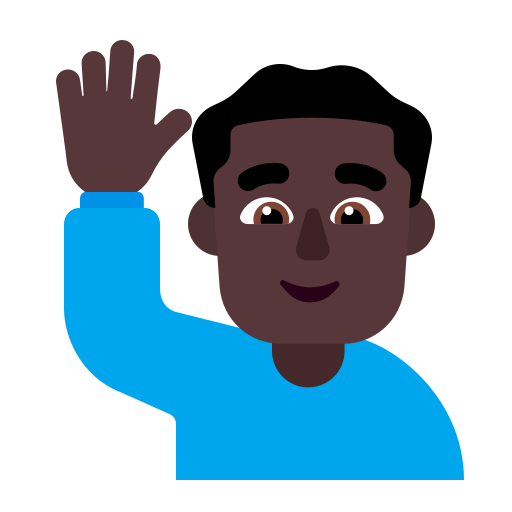
man raising hand flat dark